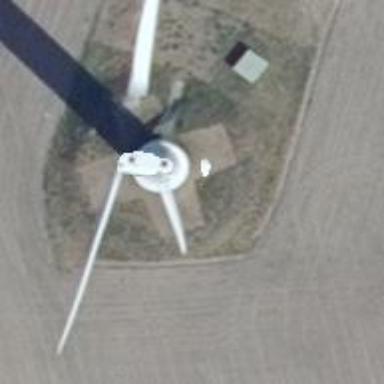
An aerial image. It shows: Wind power generator utilizing wind turbines.